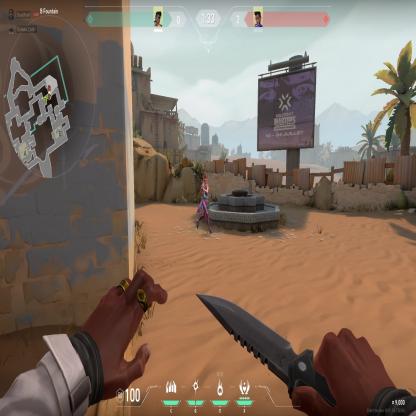
Label: enemy